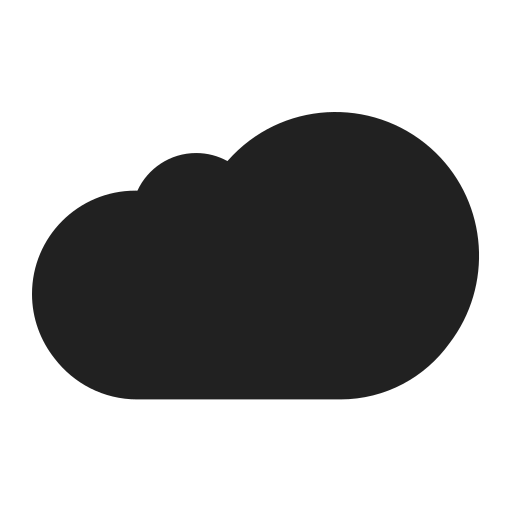
cloud high contrast